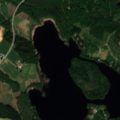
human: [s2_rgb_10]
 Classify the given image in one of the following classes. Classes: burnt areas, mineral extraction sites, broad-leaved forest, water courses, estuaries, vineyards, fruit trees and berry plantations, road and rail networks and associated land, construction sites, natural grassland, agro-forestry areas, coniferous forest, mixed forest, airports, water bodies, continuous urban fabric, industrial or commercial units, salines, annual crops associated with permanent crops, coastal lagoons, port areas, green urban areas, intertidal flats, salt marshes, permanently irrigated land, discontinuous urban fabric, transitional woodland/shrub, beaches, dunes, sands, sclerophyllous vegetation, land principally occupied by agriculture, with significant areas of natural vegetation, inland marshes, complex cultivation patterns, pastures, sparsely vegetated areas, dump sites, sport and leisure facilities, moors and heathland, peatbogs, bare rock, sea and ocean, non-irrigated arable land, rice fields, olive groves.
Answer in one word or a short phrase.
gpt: non-irrigated arable land, coniferous forest, mixed forest, water bodies